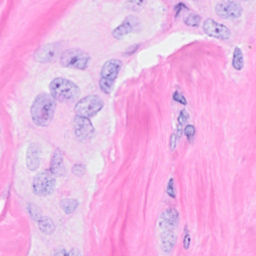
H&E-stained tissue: Breast